Interaction volume radius: 5 \u00c5
Interaction volume height: 15 \u00c5
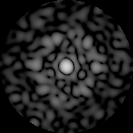
Disorder parameter: 0.821